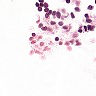
Metastatic tissue present: no